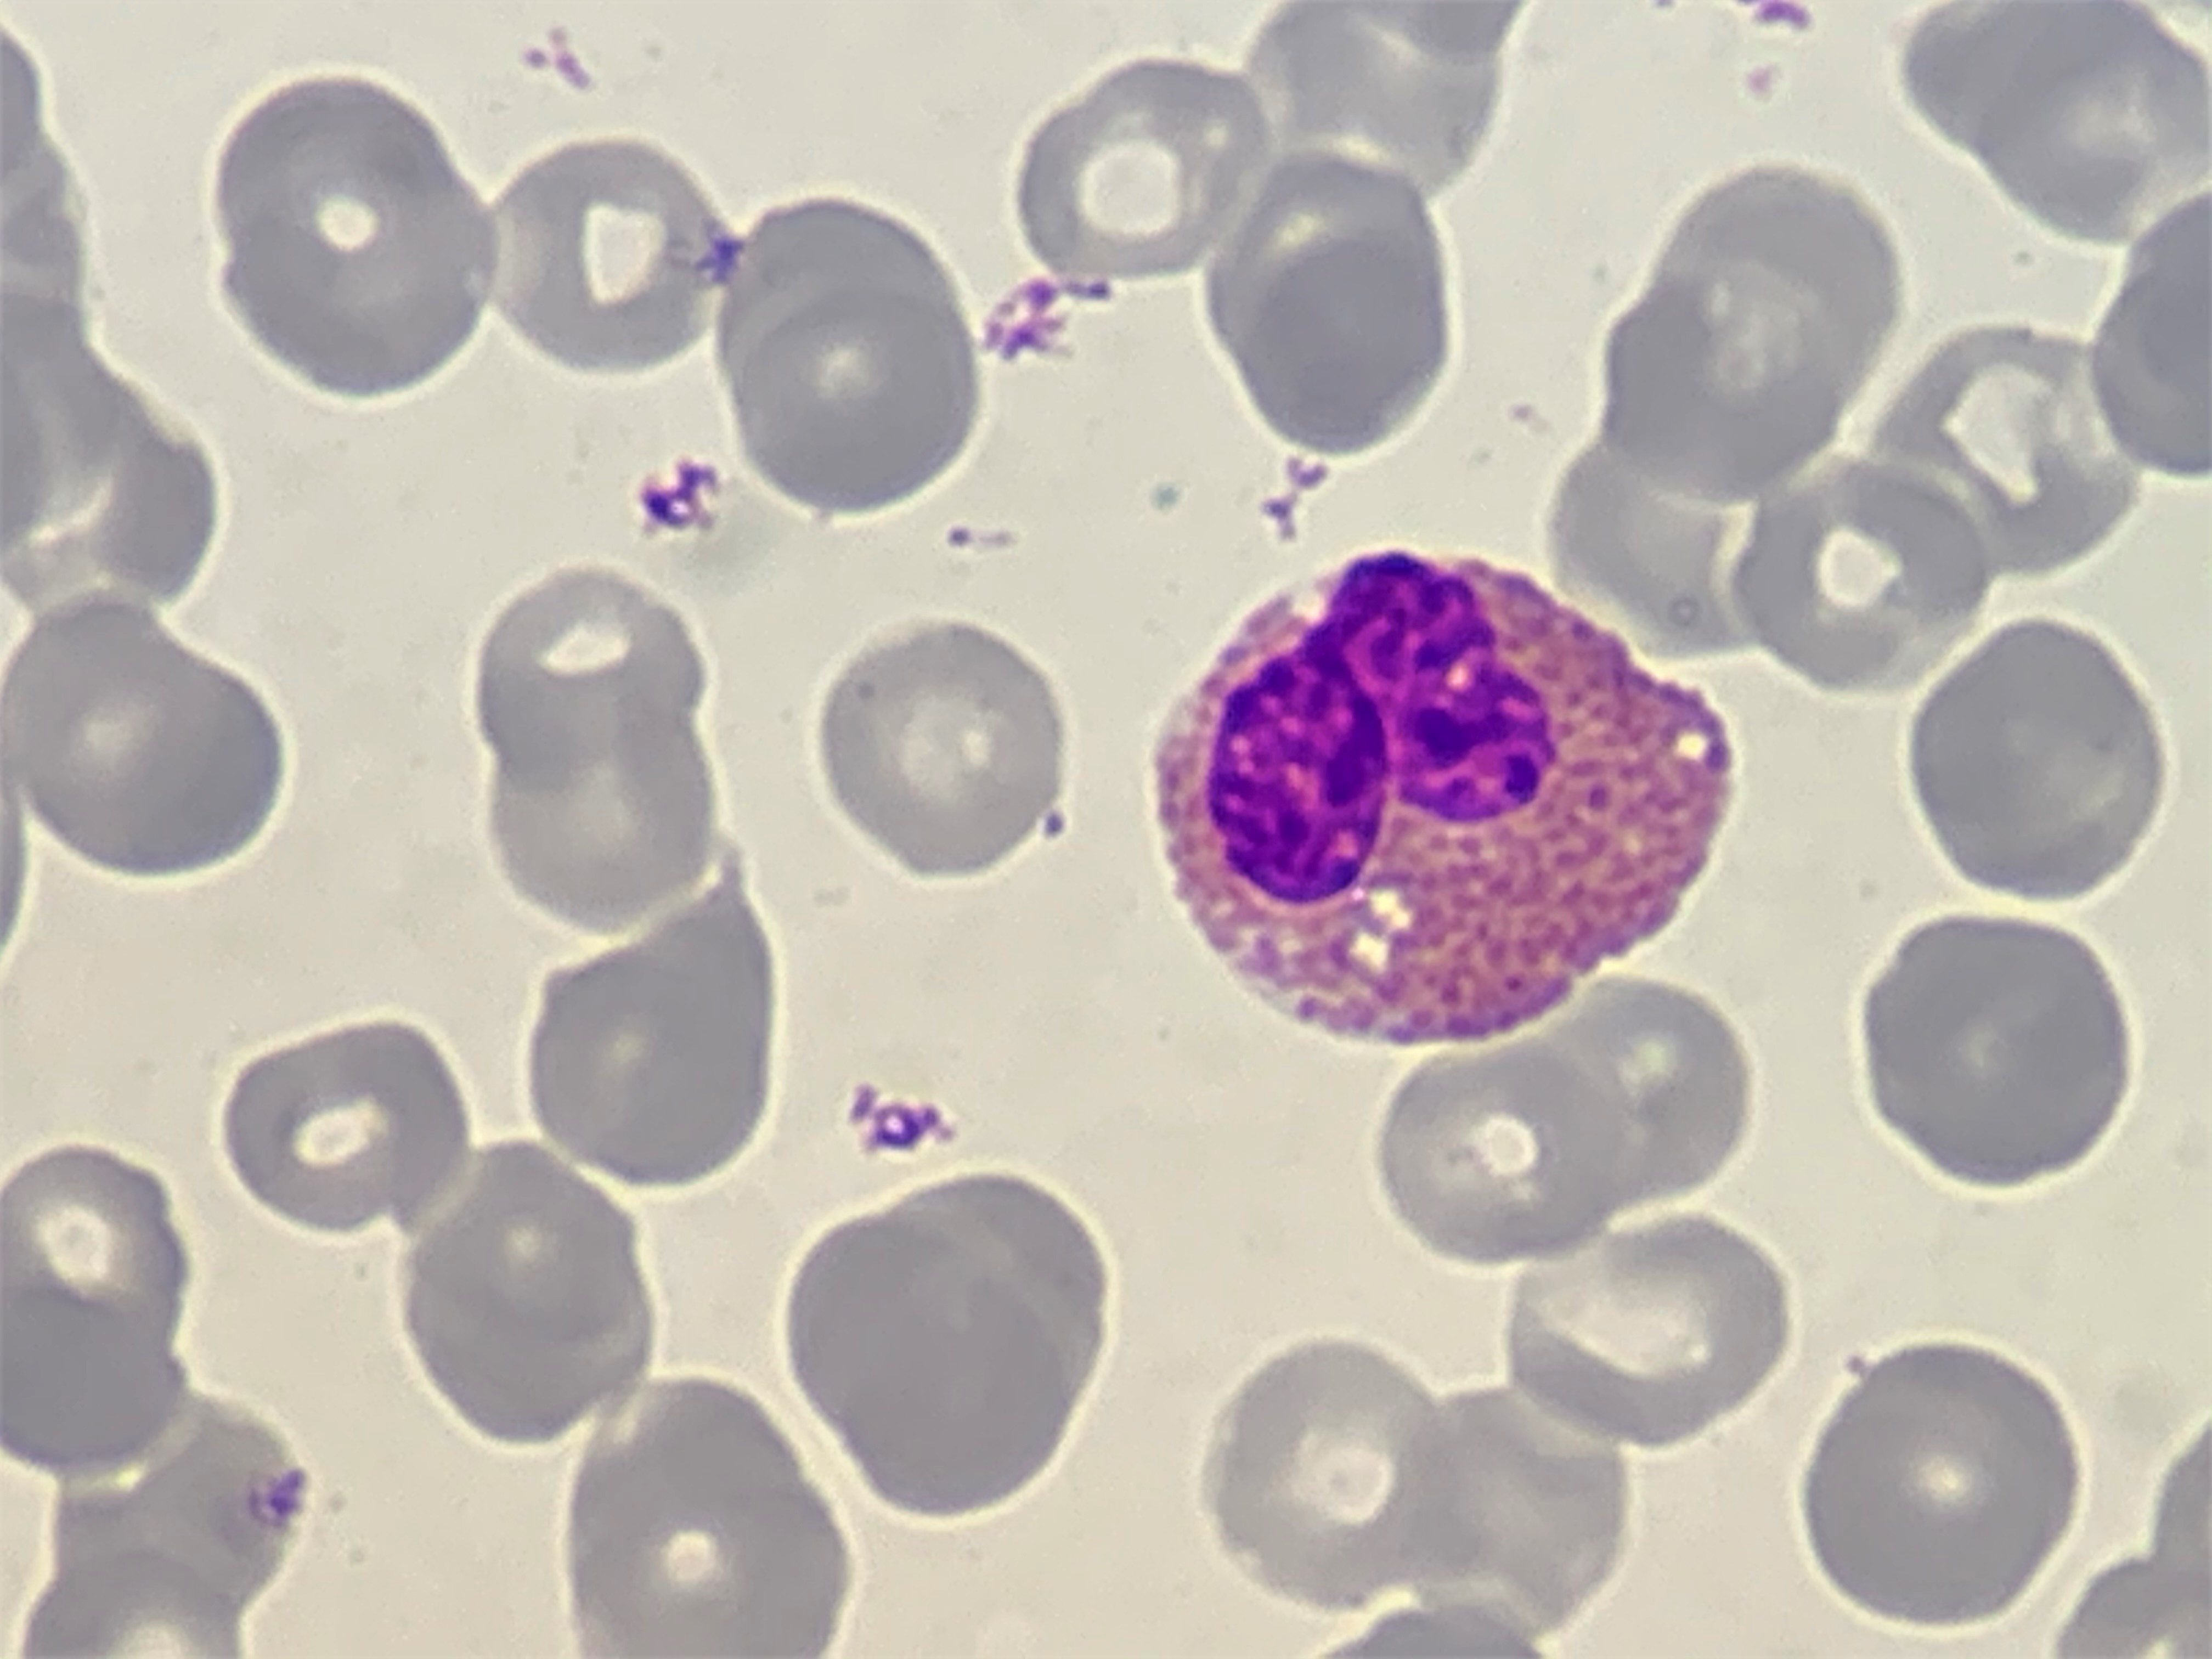
Cell type: EOSINOPHILS